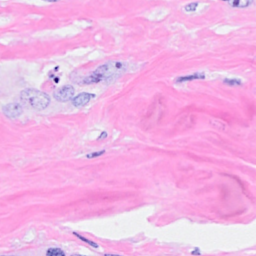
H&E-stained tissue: Breast